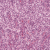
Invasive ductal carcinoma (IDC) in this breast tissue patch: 0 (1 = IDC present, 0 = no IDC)